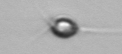
Label: Acanthoica_quattrospina